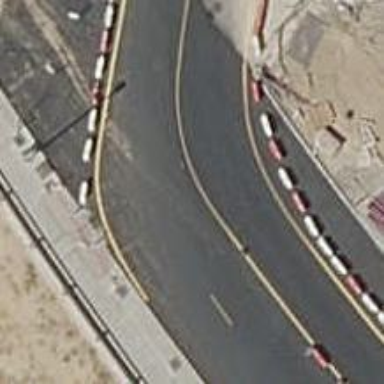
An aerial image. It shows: Road with traffic signals at crossing.